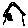
Label: house